Interaction volume radius: 5 \u00c5
Interaction volume height: 20 \u00c5
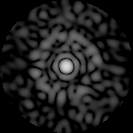
Disorder parameter: 0.8553